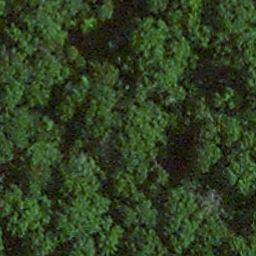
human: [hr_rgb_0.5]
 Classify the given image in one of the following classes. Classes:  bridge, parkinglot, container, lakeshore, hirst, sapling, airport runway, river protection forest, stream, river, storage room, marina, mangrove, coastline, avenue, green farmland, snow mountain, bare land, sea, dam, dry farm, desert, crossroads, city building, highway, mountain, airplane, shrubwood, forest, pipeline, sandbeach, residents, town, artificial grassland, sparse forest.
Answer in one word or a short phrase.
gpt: forest